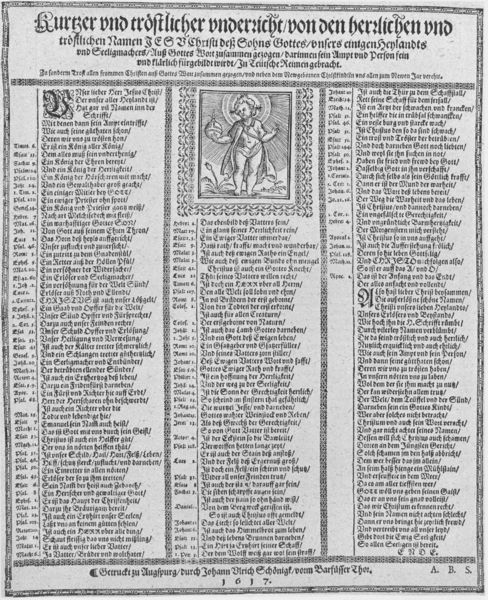
Titel: Kurtzer vnd tröstlicher vnderricht
Künstler: Monogrammist ABS
Standort: Wolfenbüttel
Institution: Herzog August Bibliothek
Schlagwörter: gott, mann, umhang, weiß, blumen, grau, schwarz, zeichnung, ornament, bibel, mensch, rahmen, bild, sonne, figur, mantel, kind, engel, holzschnitt, schrift, papier, unterricht, grafik, graphik, spalten, deutsch, bauchnabel, foto, tulpe, buch, kreuz, rechteck, religion, strahlen, druck, druckgrafik, schraffur, stich, titel, seite, illustration, schwarzweiß, text, zeitung, initiale, kugel, kranz, buchdruck, buchseite, heiligenschein, nimbus, christus, jesus, heiliger, kanon, zeilen, heilig, kupferstich, sohn, altdeutsch, tabelle, weltkugel, latein, jesuskind, strahlenkranz, druckschrift, majuskel, reichsapfel, majuskeln, bucvh, kupfersich, weltenkugel, strahlennimbus, buchschmuck, gottes, stahlen, tabellen, hochdeutsch, kurzer, sitalin, druckerzeugnis, tröstlicher, abs, a.b.s., 1617